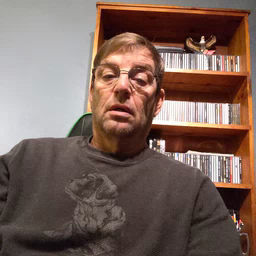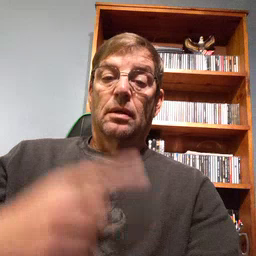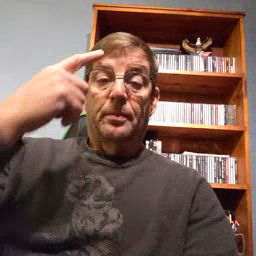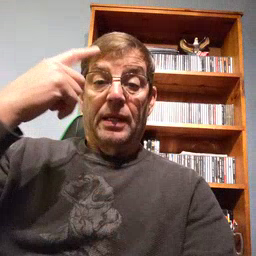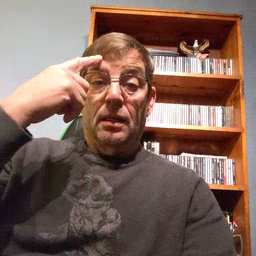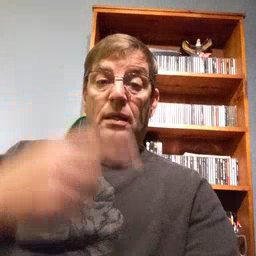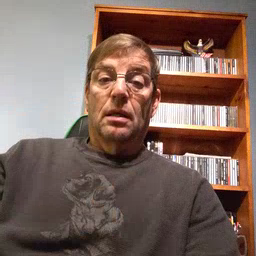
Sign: penny